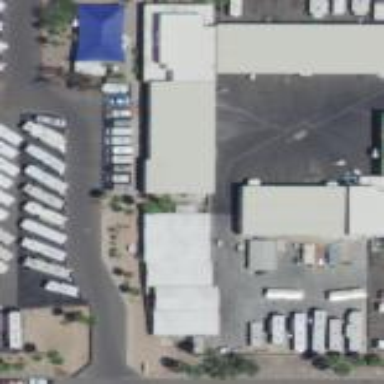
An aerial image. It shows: Caravan shop located in building.